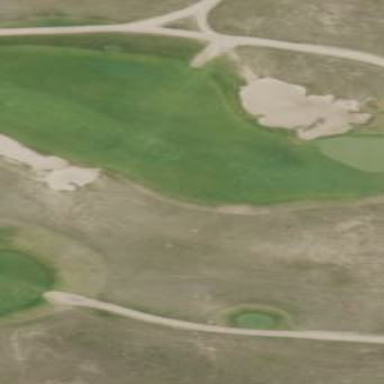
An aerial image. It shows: Rough grassy area used for golf.